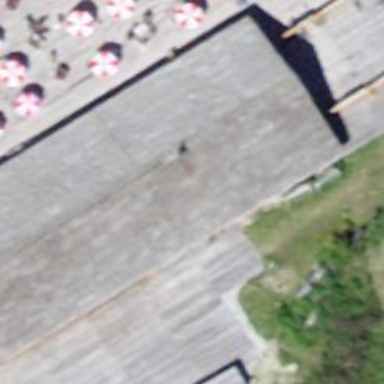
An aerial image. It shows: Restaurant located in isolated dwelling.